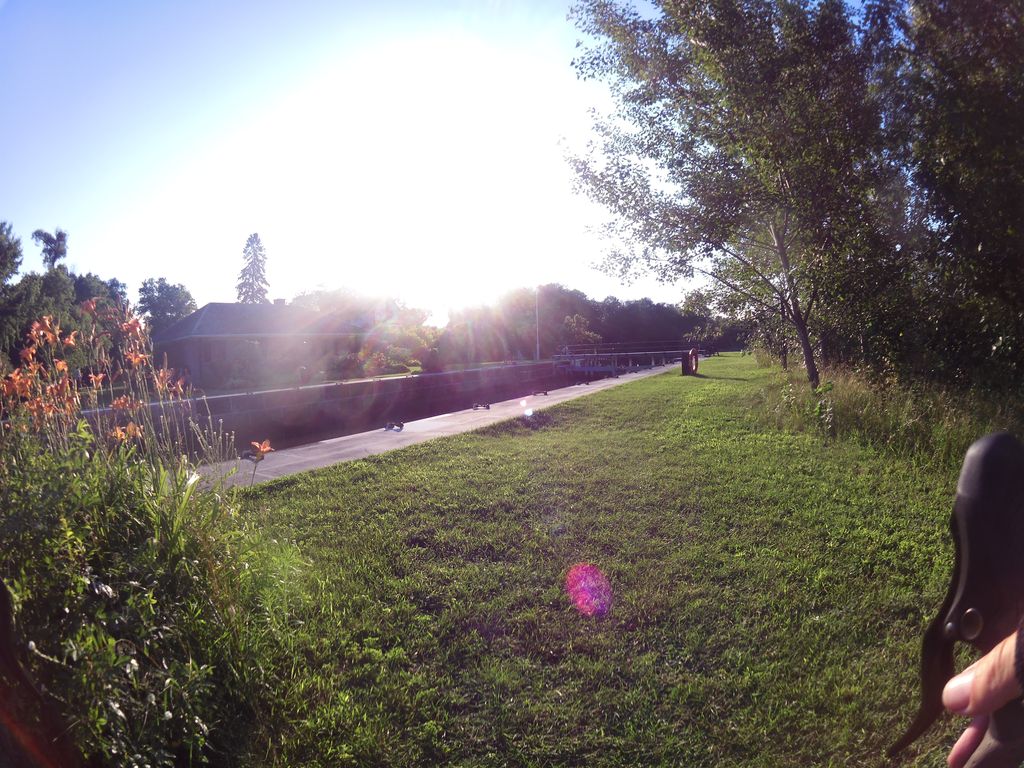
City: ottawa-gatineau